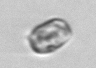
Label: Thalassiosira